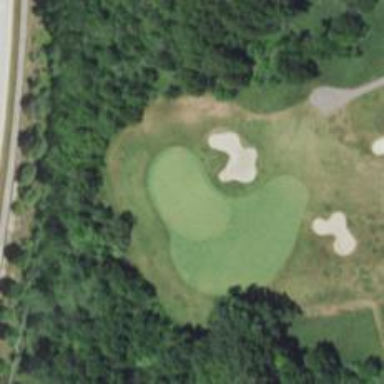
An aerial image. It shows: View of golf hole.